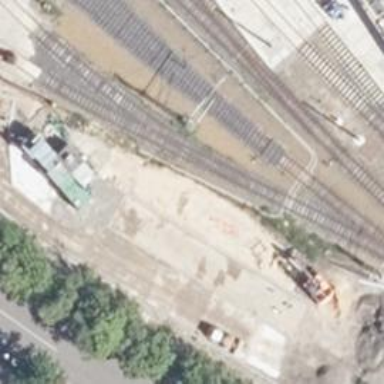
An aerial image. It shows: Railway switch.